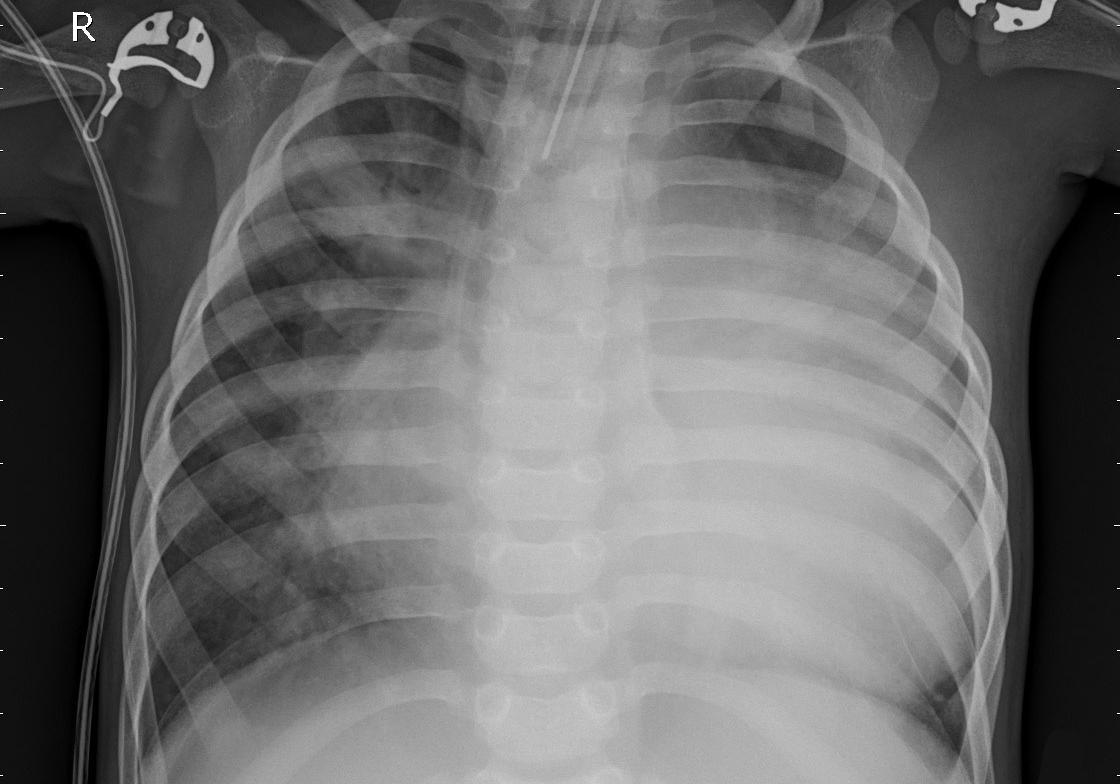
Diagnosis: PNEUMONIA